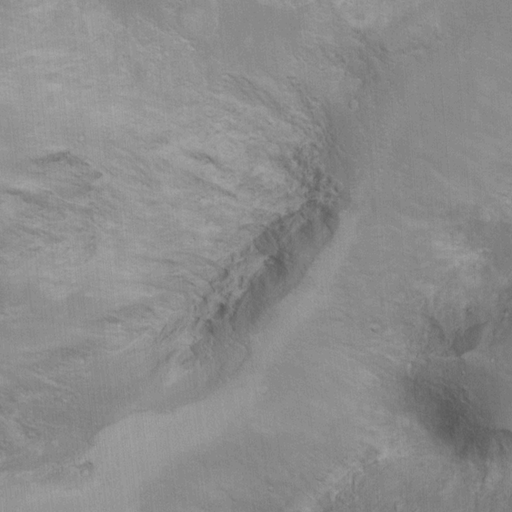
Classes present: Background